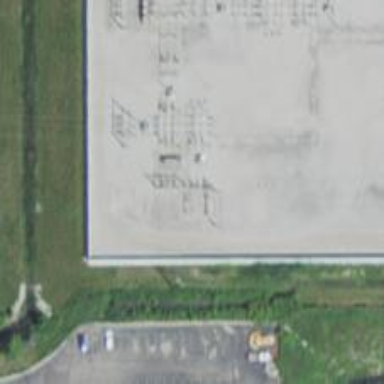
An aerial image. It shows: Switch used for power control.